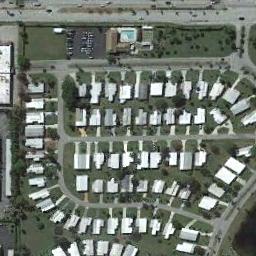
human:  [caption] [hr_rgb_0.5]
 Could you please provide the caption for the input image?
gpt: Many buildings of different shapes and sizes are in mobile home parks .

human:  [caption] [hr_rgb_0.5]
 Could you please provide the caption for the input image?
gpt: The mobile home park is on the grass next to the road .

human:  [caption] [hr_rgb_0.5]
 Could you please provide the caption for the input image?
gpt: The mobile home park has lots of neatly arranged white mobile homes, A parking lot and a swimming pool .

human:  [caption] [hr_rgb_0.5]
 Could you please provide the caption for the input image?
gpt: There are several trees around the mobile home community .

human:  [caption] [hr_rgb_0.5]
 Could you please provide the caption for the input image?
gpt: There are many white buildings arranged neatly in the mobile home park .